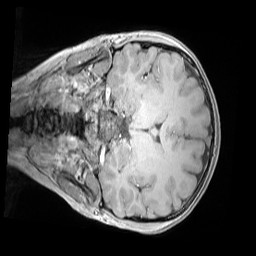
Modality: MP2RAGE
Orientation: coronal
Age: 10
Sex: female
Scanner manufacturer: siemens
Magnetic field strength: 3 T
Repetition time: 4 s
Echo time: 0.00303 s